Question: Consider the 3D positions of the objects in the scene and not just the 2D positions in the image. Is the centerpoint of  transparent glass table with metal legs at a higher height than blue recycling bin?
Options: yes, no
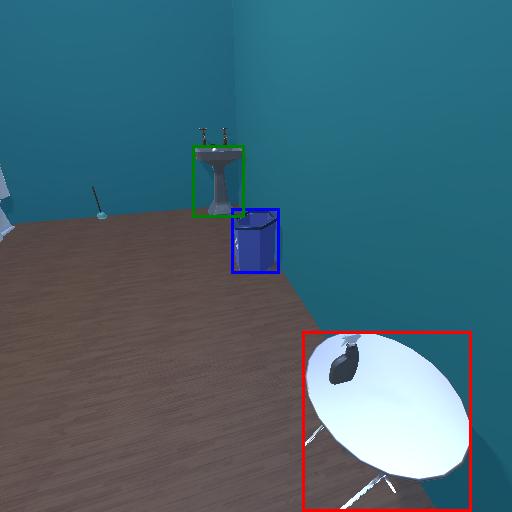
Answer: yes